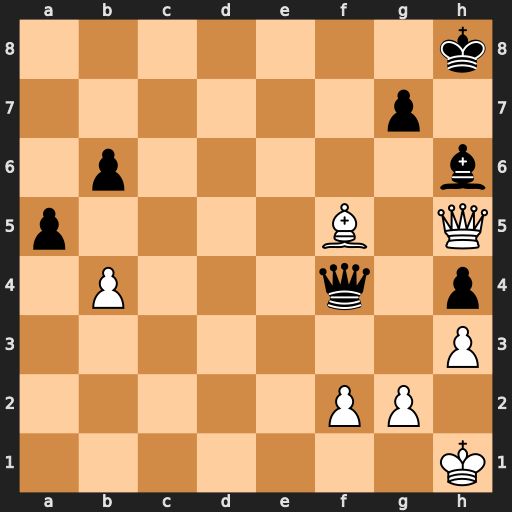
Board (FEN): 7k/6p1/1p5b/p4B1Q/1P3q1p/7P/5PP1/7K
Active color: w
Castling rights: -
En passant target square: -
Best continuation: Qe8#